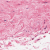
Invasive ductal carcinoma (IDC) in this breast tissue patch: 0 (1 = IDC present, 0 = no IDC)